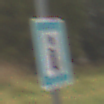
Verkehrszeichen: Informationsstelle
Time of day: MorningAfternoon
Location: Outdoor (Nature)
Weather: Overcast
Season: NotSpecified
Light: Natural